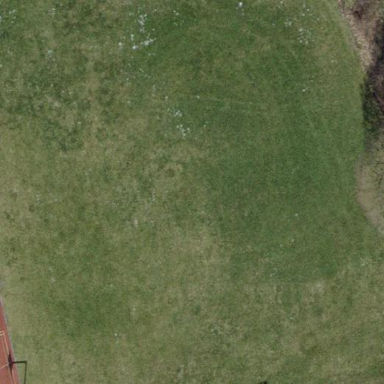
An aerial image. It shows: Soccer pitch with grass surface for leisure and sports.